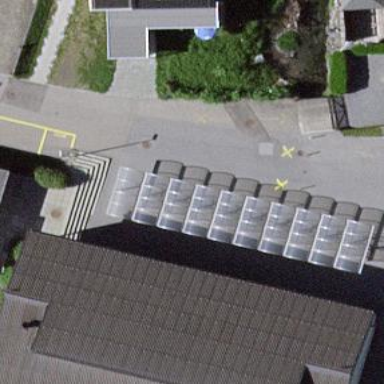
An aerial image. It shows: View of roof of building.